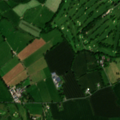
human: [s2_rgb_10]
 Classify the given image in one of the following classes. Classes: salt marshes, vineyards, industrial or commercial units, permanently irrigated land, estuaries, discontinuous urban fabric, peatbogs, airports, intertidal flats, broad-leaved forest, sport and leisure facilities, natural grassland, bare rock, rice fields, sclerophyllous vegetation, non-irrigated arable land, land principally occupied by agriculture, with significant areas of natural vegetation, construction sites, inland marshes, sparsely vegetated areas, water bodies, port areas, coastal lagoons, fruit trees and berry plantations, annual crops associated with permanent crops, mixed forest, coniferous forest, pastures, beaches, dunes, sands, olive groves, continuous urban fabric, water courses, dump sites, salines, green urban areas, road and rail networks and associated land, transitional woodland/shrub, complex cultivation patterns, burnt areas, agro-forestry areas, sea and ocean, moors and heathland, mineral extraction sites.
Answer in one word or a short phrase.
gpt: sport and leisure facilities, non-irrigated arable land, pastures, complex cultivation patterns, broad-leaved forest, transitional woodland/shrub